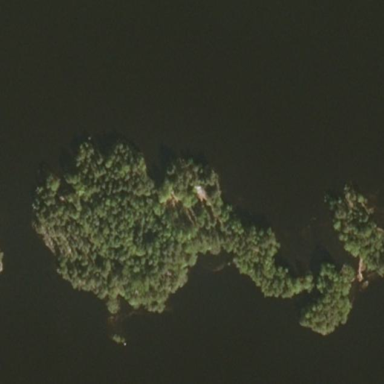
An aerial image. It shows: Image showing island.